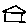
Label: house